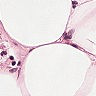
Metastatic tissue present: no